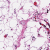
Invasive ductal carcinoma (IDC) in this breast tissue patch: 0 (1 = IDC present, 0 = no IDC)